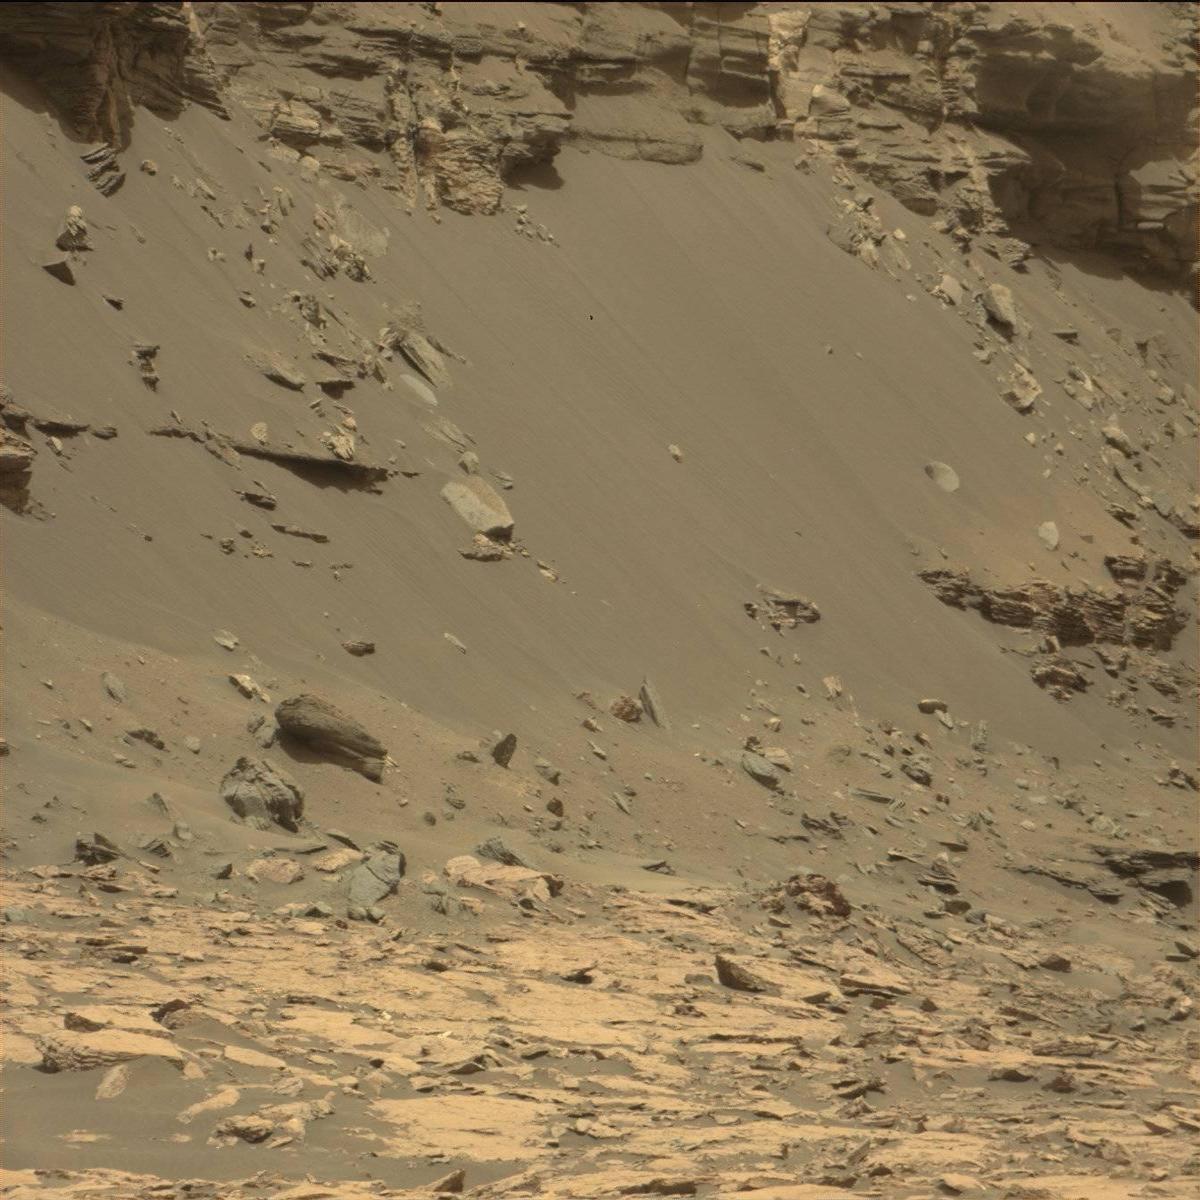
Terrain classes present: Bedrock, Rock, Sand / Soil